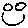
Label: smiley face